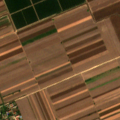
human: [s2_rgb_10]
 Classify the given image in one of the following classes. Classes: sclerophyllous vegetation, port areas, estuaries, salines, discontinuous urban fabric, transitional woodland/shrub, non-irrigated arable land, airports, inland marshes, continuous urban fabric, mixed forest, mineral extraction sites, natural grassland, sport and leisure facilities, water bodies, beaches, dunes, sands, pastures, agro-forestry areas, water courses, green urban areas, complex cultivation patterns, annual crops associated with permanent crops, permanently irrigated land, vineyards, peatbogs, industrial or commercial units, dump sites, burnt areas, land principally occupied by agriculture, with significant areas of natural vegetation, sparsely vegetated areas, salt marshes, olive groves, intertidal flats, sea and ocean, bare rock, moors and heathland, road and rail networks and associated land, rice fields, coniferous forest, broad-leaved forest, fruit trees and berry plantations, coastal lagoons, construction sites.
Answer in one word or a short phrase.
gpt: discontinuous urban fabric, non-irrigated arable land, vineyards